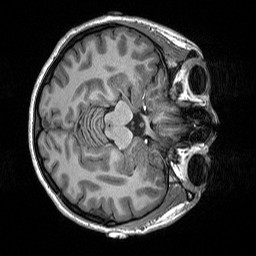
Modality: T1w
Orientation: axial
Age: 22
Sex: female
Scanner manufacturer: siemens
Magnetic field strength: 3 T
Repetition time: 2.53 s
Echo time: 0.00219 s